Aerial crown-view tile of a tropical tree (Barro Colorado Island, Panama), acquired 20250915:
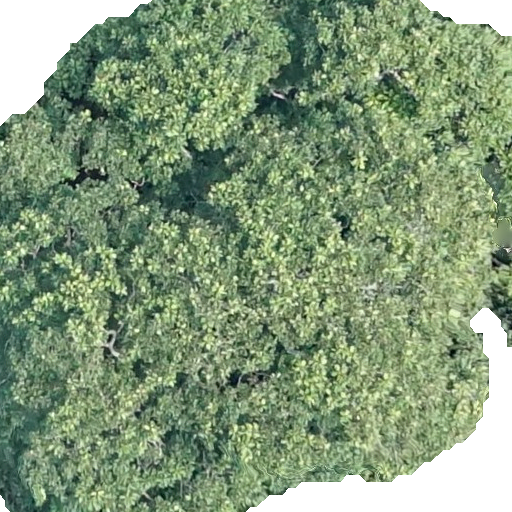
Species: Dipteryx oleifera
GBIF accepted scientific name: Dipteryx oleifera
Crown area: 422.496 m²